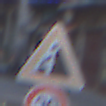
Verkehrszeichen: SteinschlagRechts
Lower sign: Geschwindigkeit20
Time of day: SunriseSunset
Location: Outdoor (Urban)
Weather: PartlyCloudy
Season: NotSpecified
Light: Natural